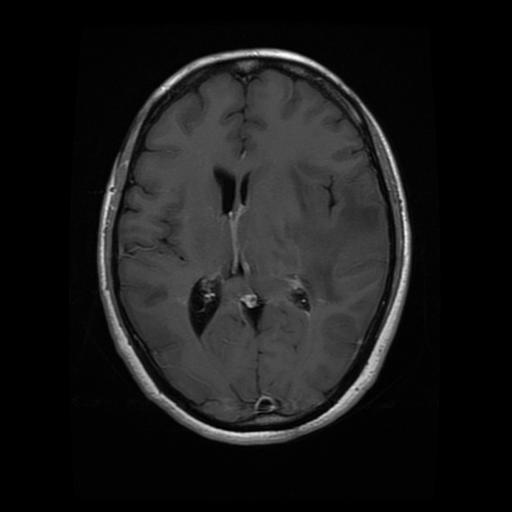
Label: glioma